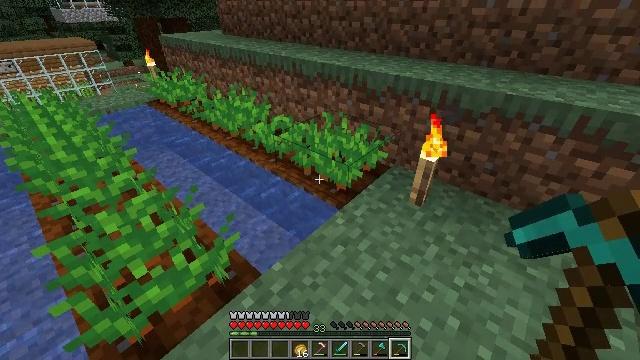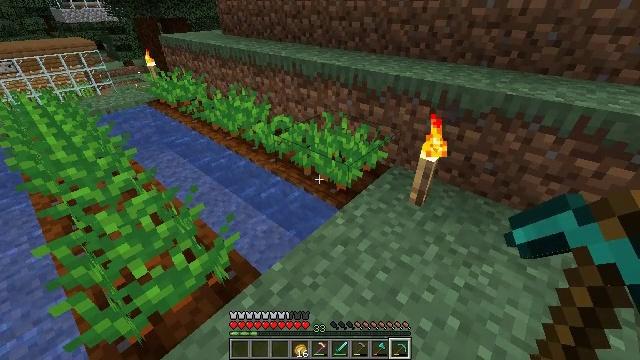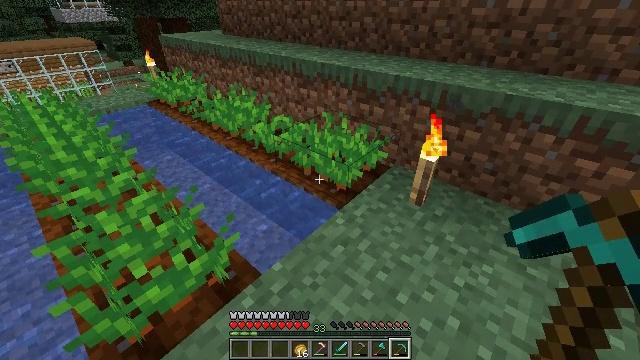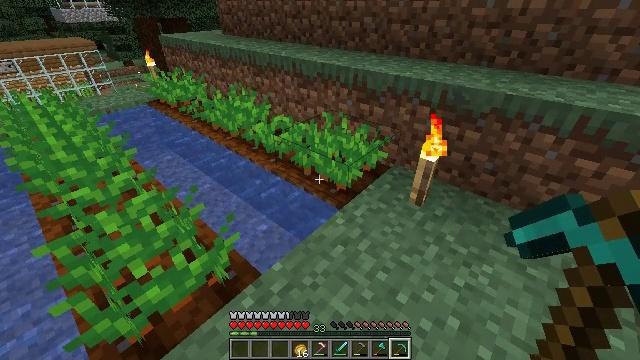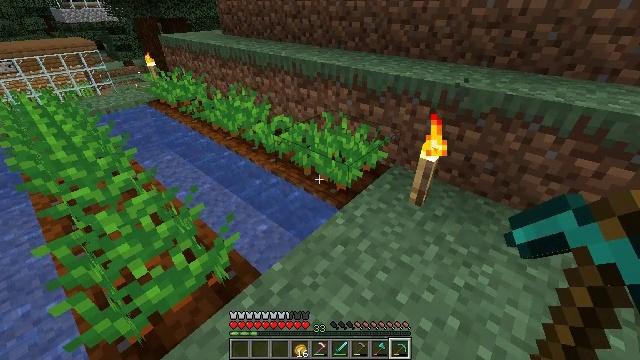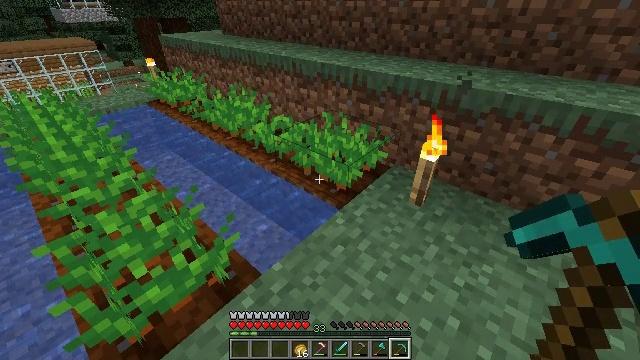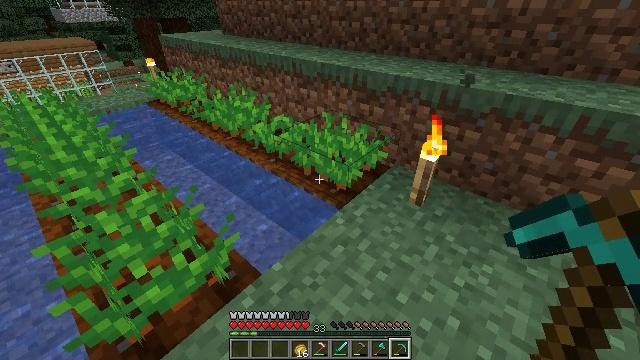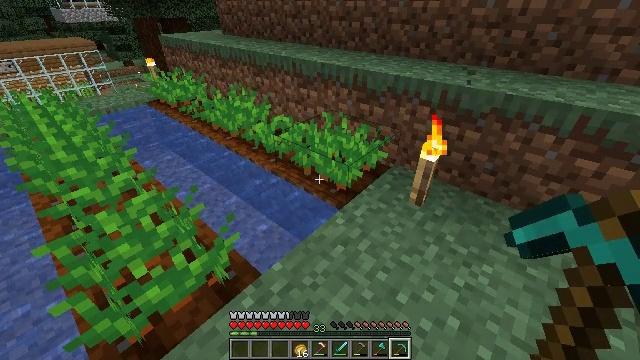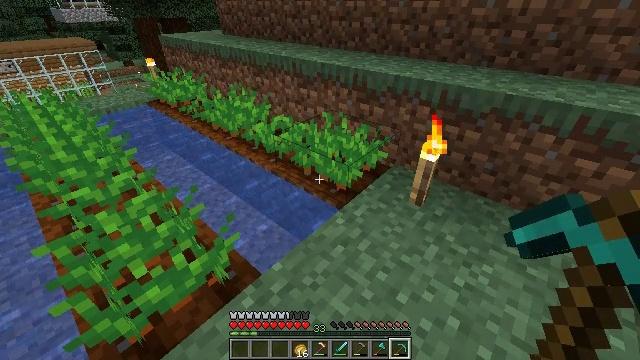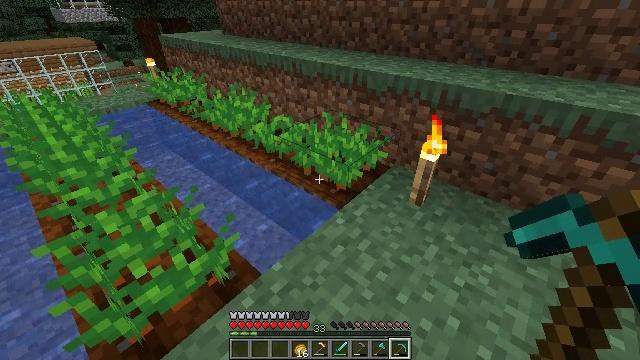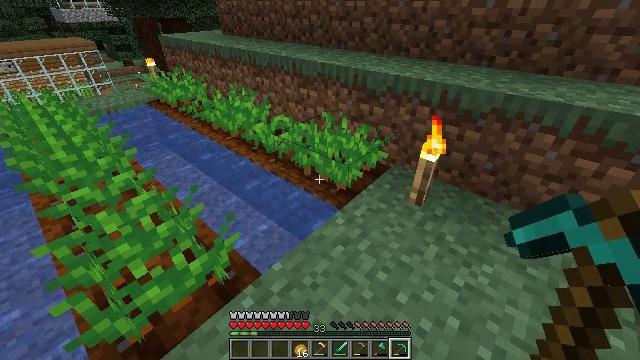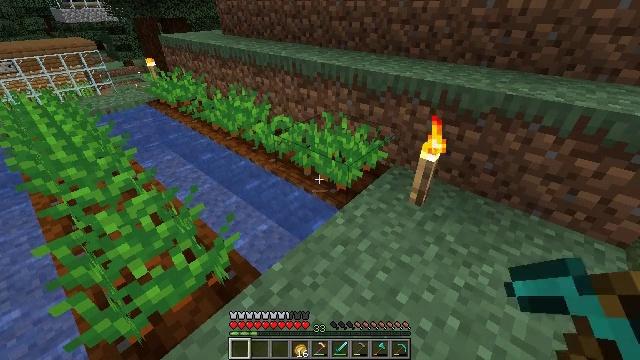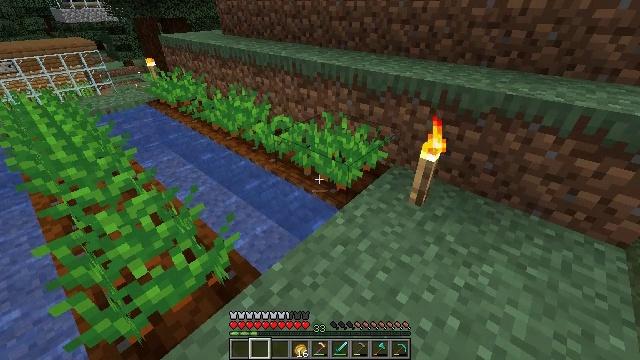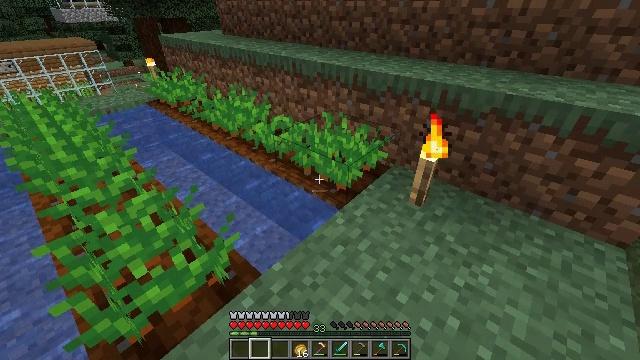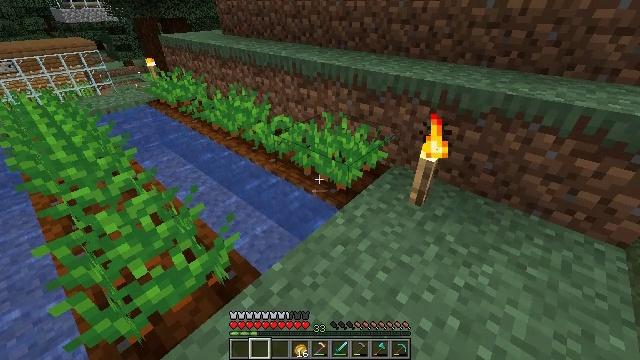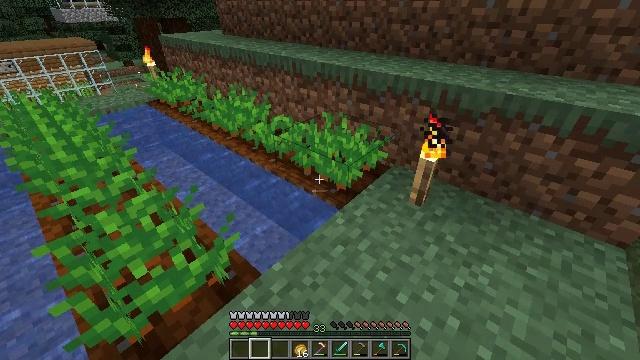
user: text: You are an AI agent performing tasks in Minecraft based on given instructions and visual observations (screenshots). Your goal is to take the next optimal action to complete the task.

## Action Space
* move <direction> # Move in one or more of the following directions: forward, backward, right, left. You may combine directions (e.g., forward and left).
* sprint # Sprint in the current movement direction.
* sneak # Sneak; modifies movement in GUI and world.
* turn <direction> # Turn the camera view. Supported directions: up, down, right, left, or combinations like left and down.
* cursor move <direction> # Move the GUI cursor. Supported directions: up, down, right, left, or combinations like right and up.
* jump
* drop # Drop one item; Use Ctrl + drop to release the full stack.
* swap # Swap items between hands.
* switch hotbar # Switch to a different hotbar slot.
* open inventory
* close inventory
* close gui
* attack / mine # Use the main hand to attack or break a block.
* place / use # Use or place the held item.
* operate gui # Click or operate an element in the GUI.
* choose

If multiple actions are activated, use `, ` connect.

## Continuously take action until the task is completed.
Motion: motion action
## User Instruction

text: Dig up carrots from the soil.
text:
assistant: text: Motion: no_op
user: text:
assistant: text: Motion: no_op
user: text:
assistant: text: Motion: no_op
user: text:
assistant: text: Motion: no_op
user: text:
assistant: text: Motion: no_op
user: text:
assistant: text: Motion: no_op
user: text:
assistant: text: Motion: no_op
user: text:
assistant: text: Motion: no_op
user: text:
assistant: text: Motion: no_op
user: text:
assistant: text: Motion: no_op
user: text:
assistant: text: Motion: no_op
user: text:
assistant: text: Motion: no_op
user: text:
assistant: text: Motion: no_op
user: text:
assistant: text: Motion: no_op
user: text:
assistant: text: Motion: no_op
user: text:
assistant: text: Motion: no_op
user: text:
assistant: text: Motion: no_op
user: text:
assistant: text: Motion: no_op
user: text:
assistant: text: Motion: no_op
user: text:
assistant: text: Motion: no_op
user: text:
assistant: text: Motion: no_op
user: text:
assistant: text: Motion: no_op
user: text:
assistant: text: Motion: no_op
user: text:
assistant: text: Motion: no_op
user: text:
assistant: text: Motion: no_op
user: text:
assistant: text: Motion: no_op
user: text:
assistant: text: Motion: no_op
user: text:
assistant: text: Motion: no_op
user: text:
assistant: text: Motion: no_op
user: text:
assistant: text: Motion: no_op